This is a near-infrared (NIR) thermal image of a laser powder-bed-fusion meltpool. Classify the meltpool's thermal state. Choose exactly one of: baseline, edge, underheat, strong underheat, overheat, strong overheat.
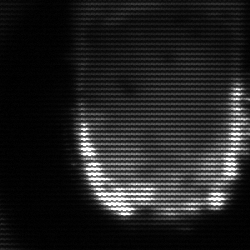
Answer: baseline